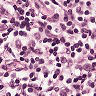
Metastatic tissue present: no